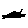
Label: moon